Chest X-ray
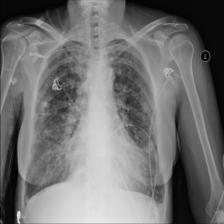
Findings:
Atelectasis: negative
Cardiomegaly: negative
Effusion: positive
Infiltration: positive
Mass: negative
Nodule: positive
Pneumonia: negative
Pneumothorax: negative
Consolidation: negative
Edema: negative
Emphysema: negative
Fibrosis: negative
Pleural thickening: negative
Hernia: negative